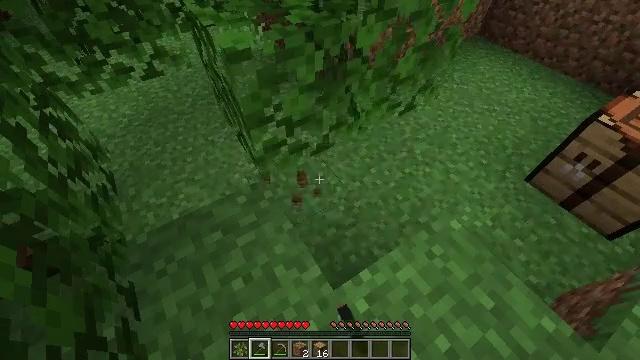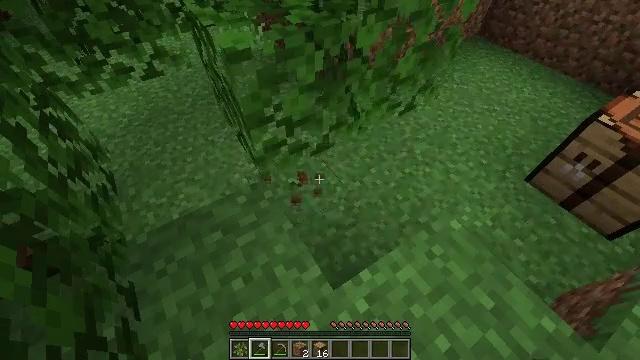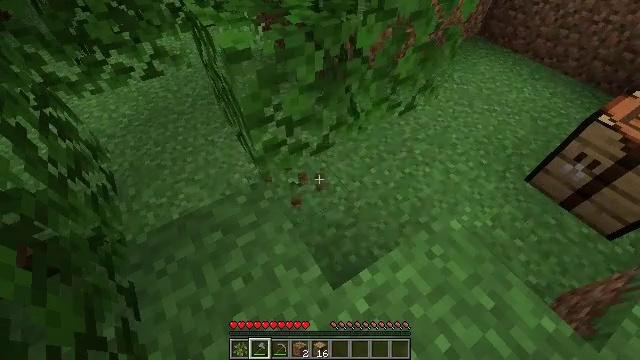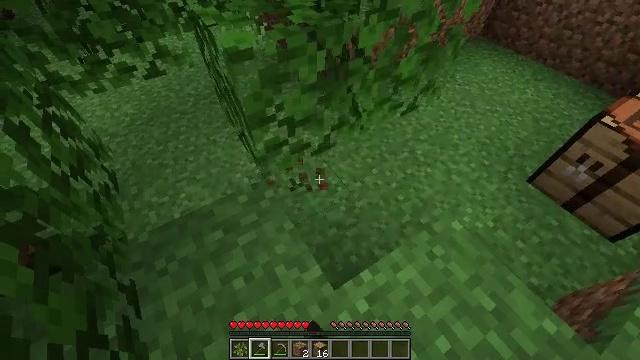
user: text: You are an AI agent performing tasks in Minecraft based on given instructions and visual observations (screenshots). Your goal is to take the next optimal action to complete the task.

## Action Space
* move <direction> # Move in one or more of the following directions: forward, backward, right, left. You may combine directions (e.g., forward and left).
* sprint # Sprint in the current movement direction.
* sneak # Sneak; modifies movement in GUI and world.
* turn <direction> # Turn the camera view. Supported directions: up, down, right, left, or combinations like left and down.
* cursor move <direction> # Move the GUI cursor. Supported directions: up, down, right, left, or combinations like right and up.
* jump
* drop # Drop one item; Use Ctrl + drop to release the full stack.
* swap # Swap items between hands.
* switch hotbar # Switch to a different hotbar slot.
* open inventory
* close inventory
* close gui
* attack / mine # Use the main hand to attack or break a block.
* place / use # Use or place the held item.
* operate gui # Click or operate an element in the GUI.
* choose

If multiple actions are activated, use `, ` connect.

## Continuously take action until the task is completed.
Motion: motion action
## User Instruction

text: Mine oak leaves.
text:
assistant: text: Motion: attack / mine
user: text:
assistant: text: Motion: attack / mine
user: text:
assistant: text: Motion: attack / mine
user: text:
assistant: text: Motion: no_op